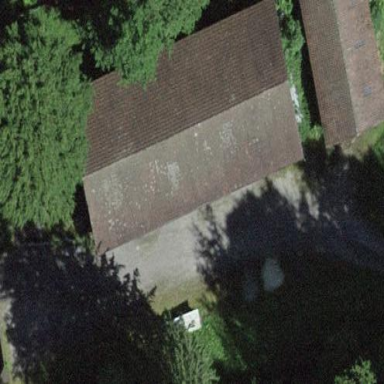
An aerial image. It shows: Shed.